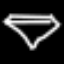
Label: diamond